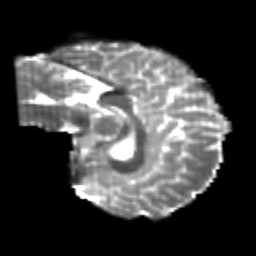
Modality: T2w
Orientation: sagittal
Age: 24
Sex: female
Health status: healthy
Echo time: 0.074 s